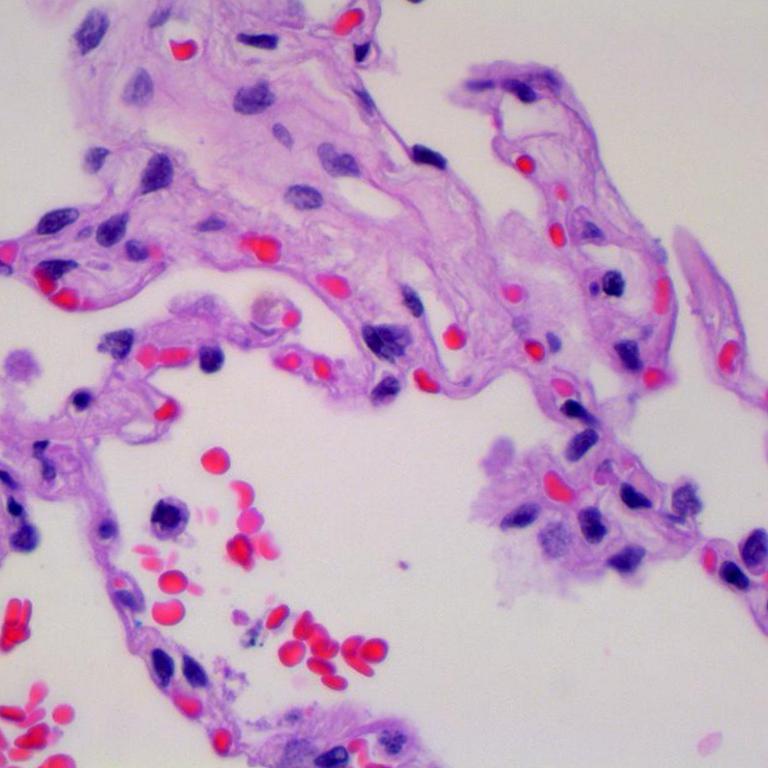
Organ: lung
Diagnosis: benign